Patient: sex M, age 65
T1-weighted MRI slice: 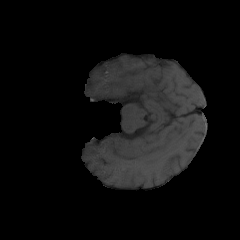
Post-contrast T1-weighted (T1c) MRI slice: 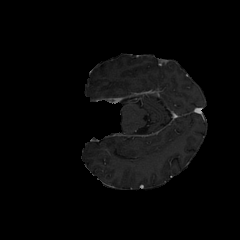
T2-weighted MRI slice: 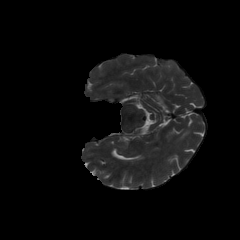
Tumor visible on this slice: no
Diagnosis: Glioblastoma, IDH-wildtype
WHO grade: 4